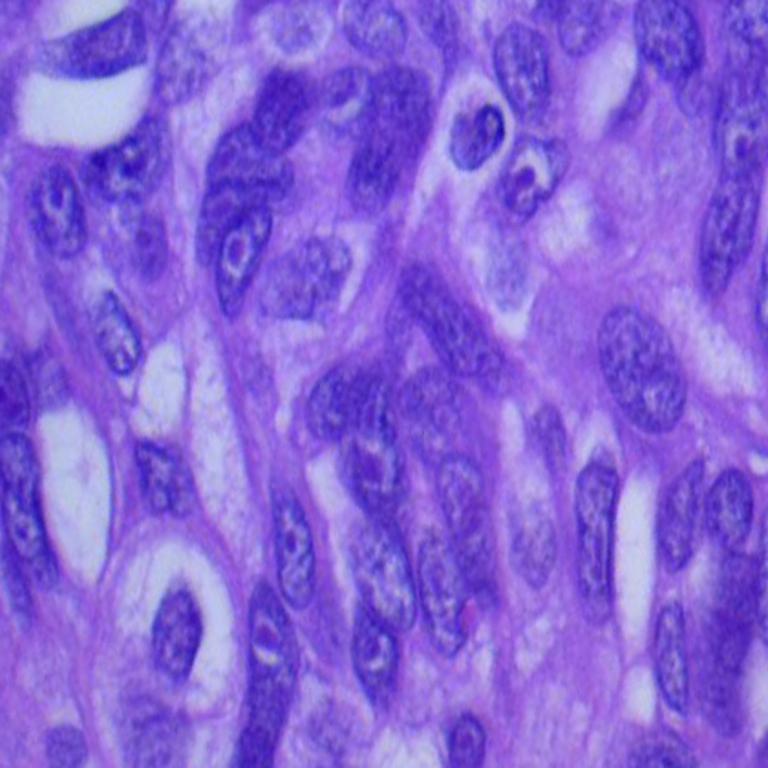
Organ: lung
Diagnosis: squamous carcinomas